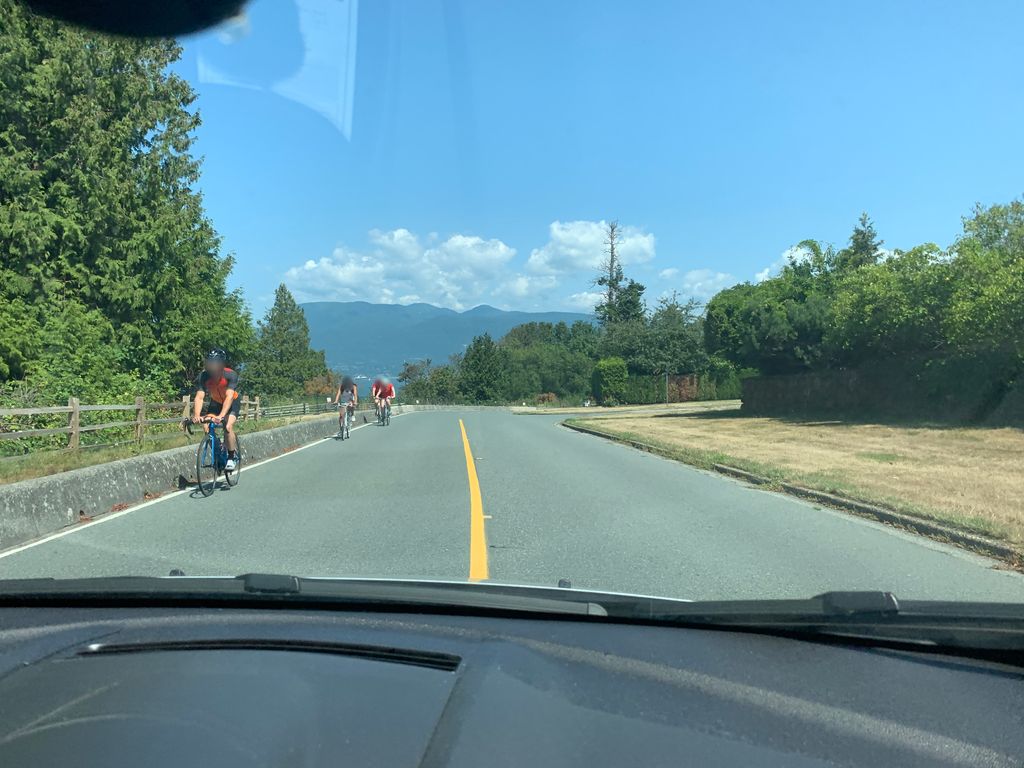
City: vancouver